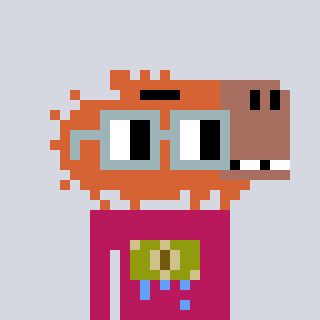
a pixel art character with square dark gray glasses, a capybara-shaped head and a darkpink-colored body on a cool background